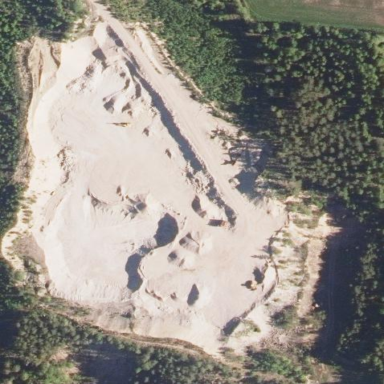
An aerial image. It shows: Quarry area where gravel is extracted.